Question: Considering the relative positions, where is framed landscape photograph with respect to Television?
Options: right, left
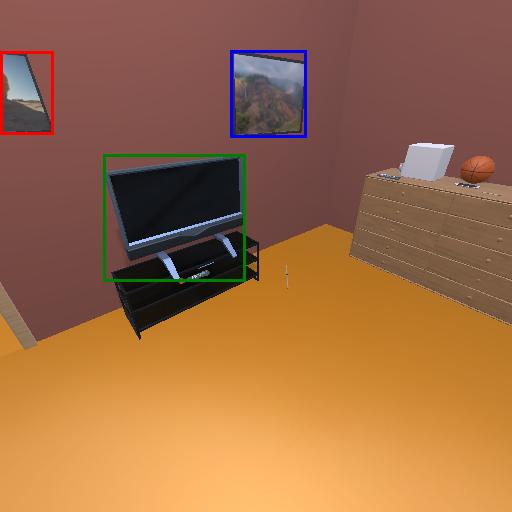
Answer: right